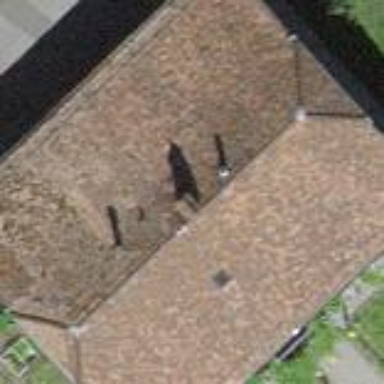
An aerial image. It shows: Residential building with half-hipped roof shape.